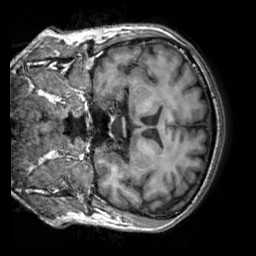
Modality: T1w
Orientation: coronal
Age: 54
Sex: male
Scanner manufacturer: siemens
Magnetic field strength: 3 T
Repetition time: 2.3 s
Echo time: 0.00303 s